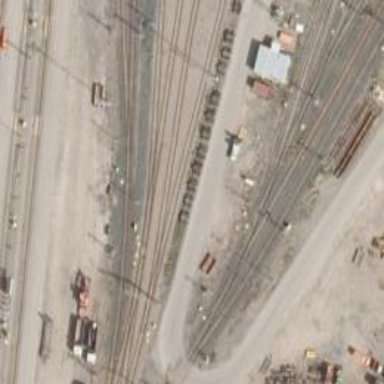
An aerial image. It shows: Rail yard with electrified contact lines for the trains.